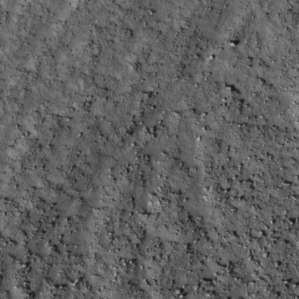
Label: non_frost